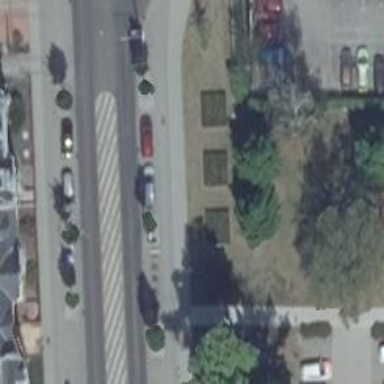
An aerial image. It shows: Avenue lined with broadleaved trees.